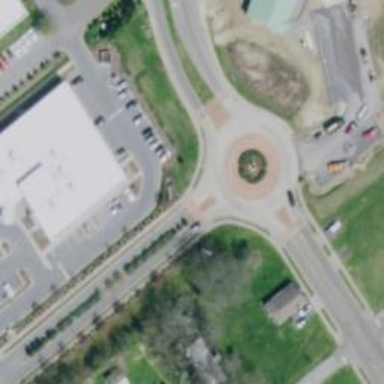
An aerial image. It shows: Secondary road leading to roundabout.